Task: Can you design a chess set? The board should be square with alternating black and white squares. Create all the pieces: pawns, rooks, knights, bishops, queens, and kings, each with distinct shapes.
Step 3539:
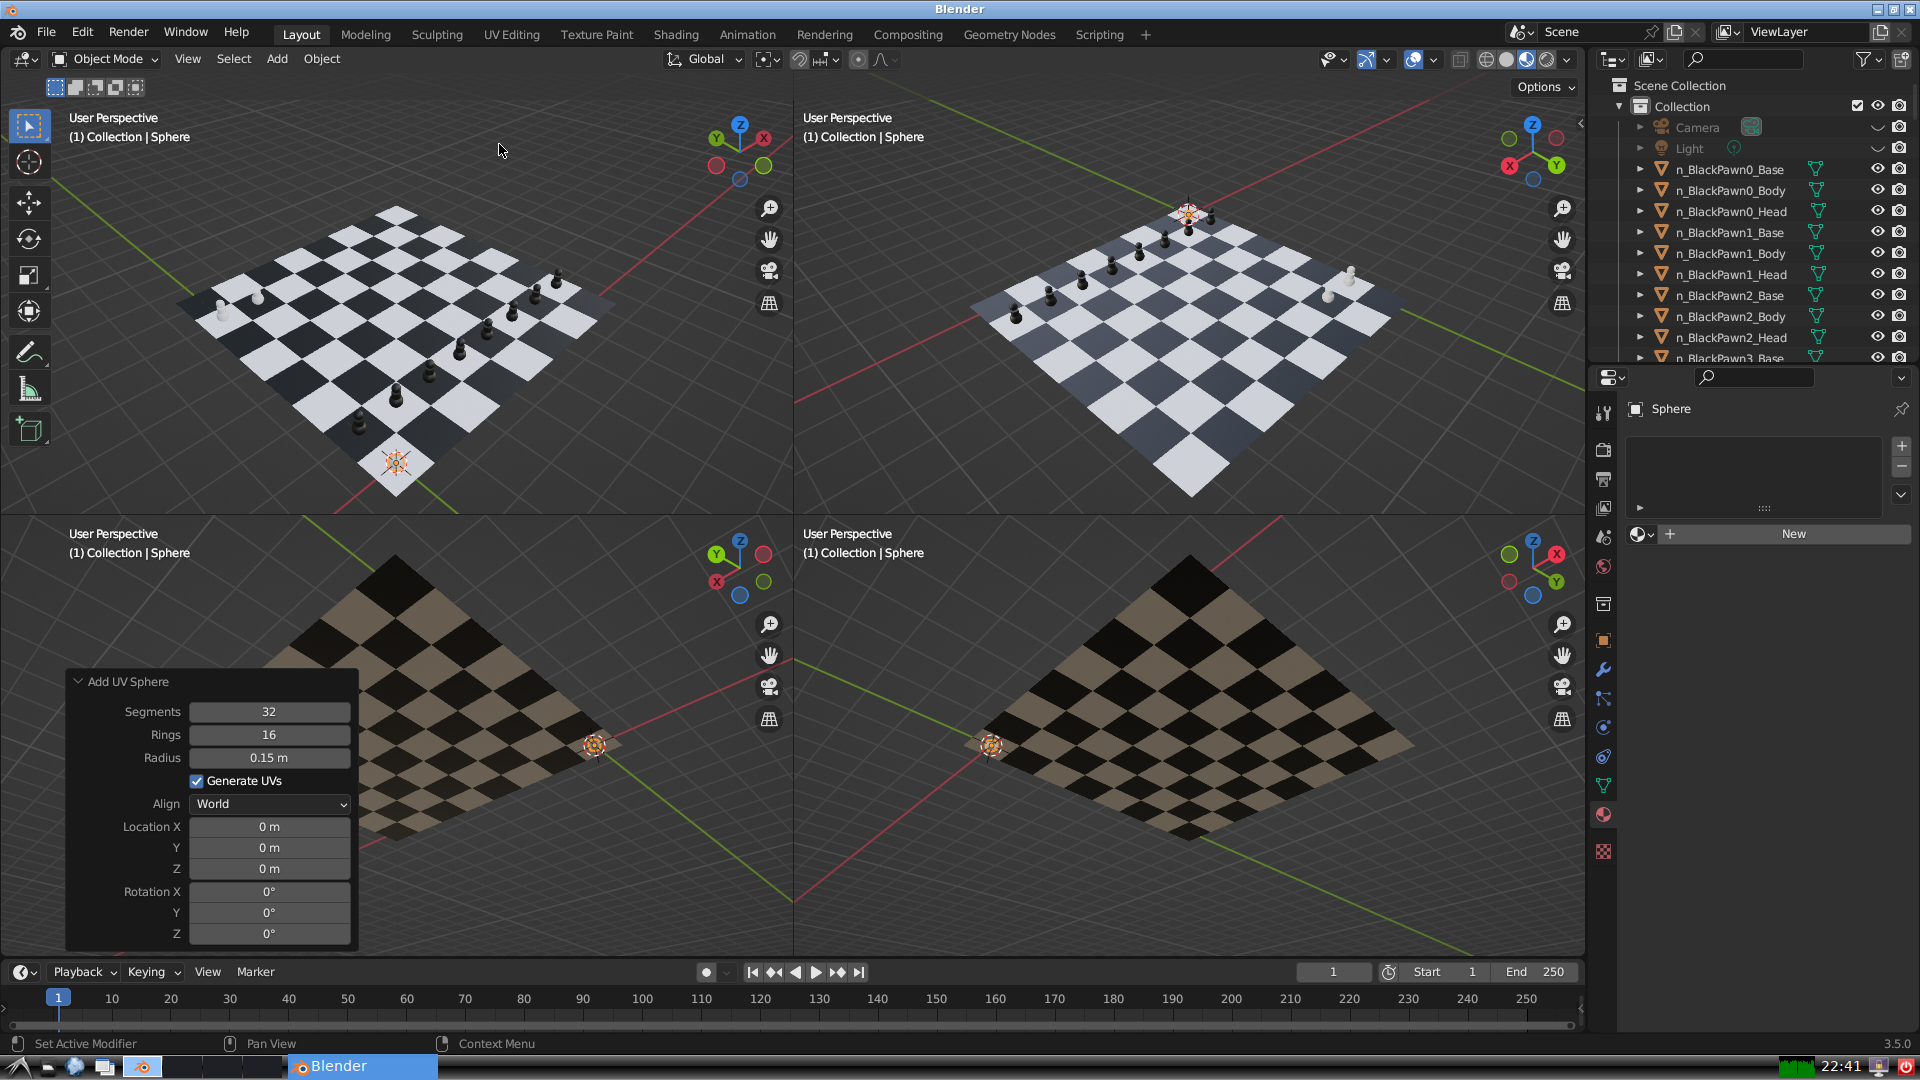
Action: {"mouse_move": [270, 758]}